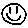
Label: smiley face